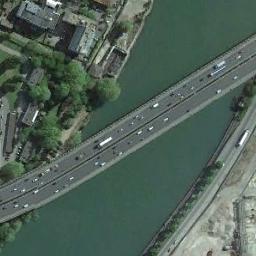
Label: bridge